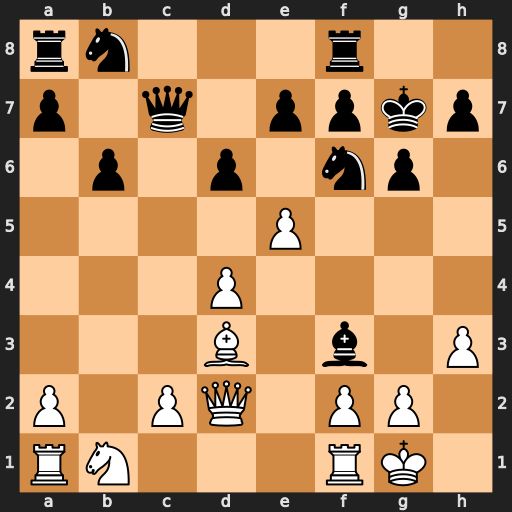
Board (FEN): rn3r2/p1q1ppkp/1p1p1np1/4P3/3P4/3B1b1P/P1PQ1PP1/RN3RK1
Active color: w
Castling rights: -
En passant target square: -
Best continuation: exf6+ exf6 gxf3